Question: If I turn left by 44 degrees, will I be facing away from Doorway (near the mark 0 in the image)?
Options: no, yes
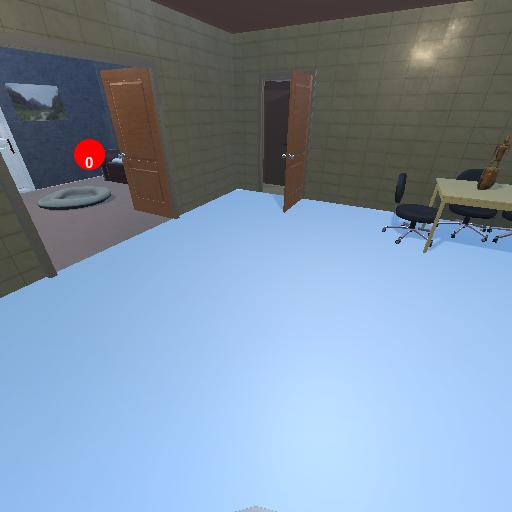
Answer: no